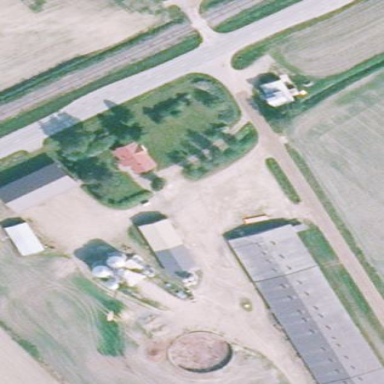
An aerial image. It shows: Farmyard area.